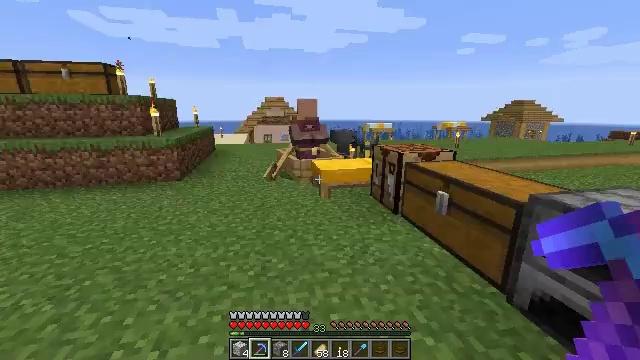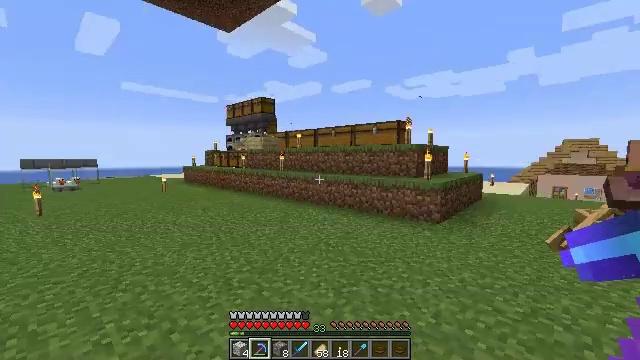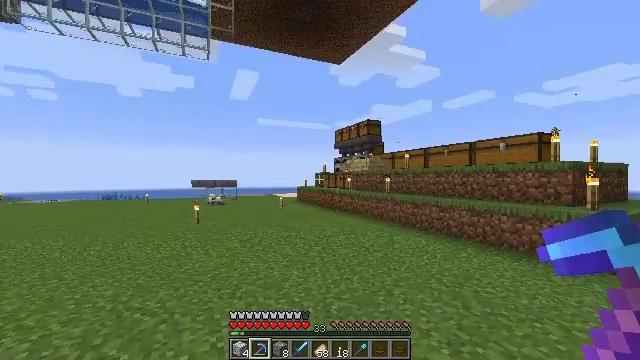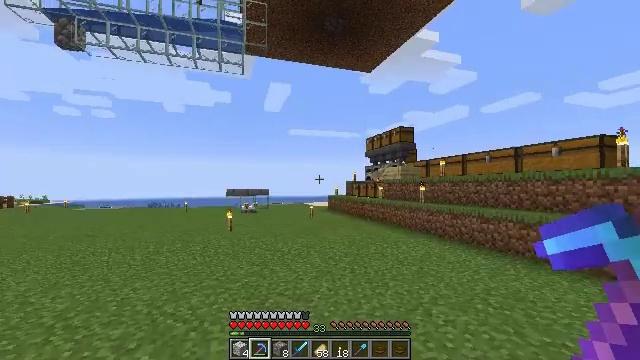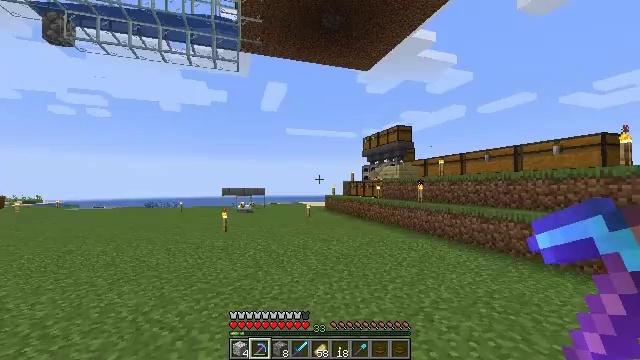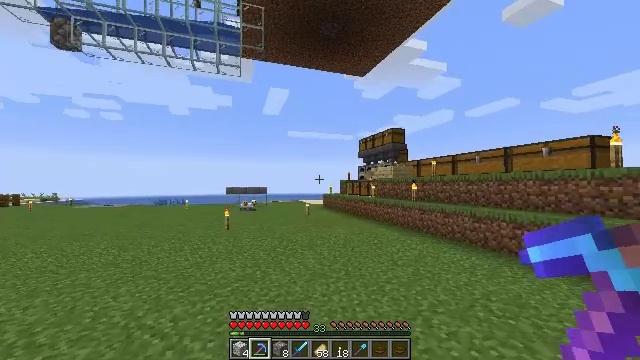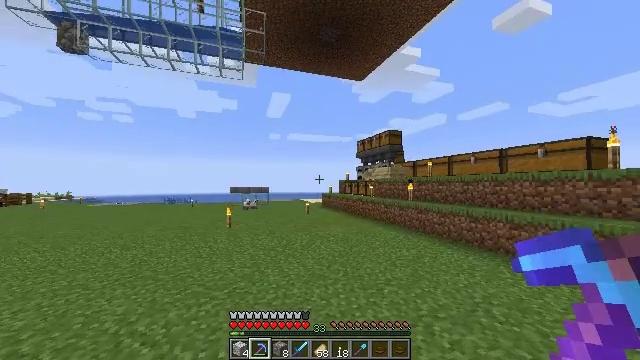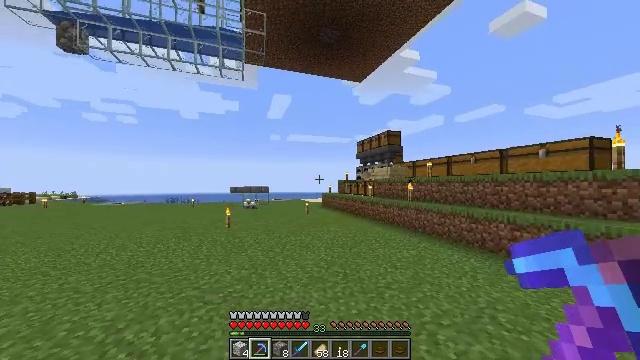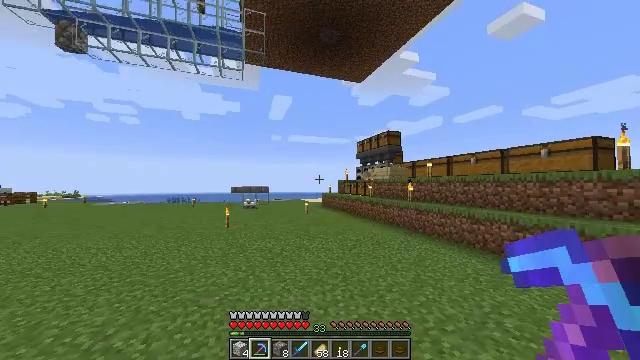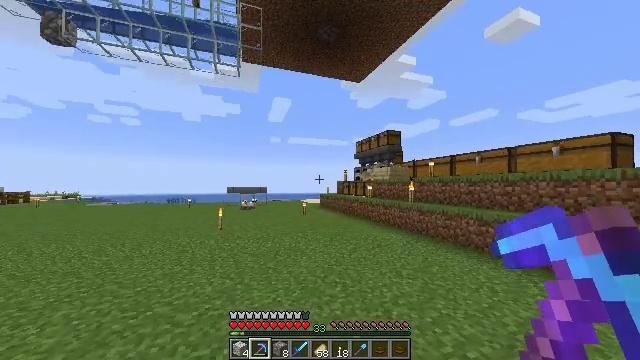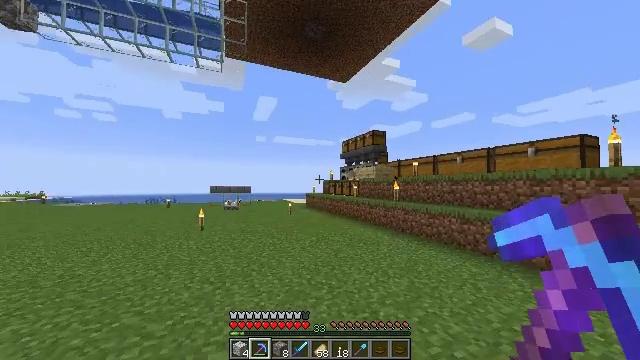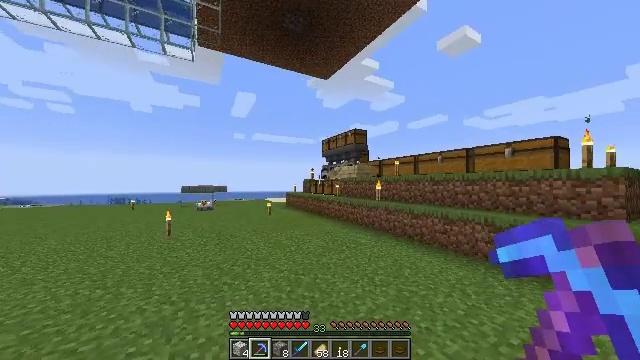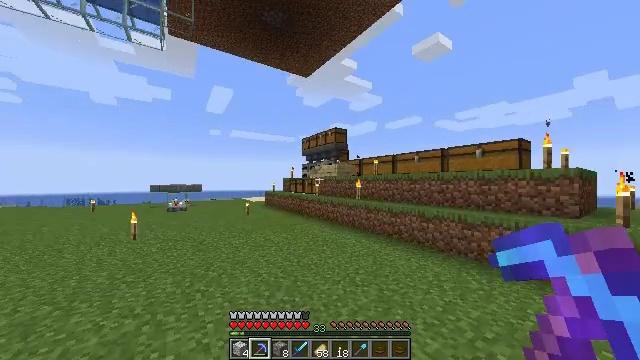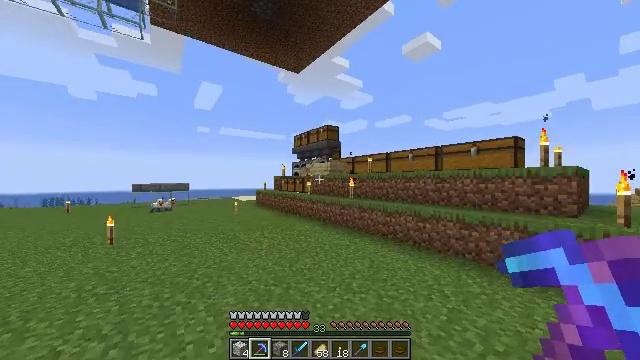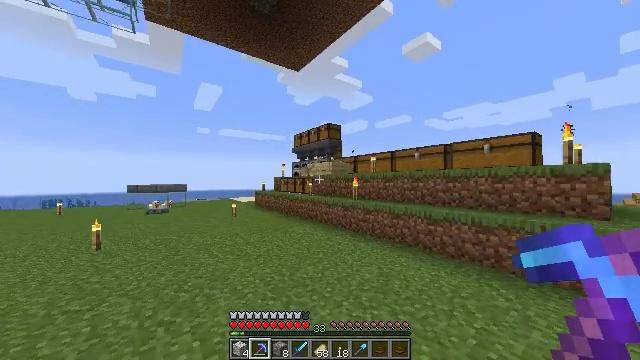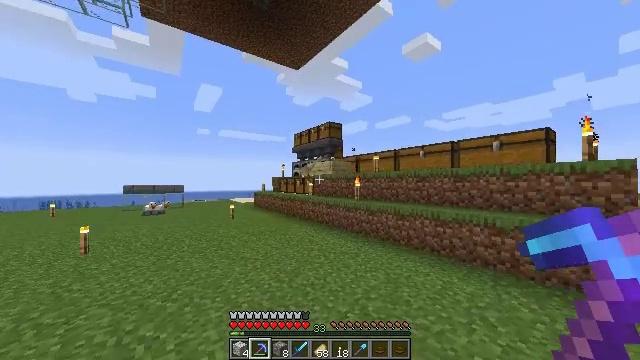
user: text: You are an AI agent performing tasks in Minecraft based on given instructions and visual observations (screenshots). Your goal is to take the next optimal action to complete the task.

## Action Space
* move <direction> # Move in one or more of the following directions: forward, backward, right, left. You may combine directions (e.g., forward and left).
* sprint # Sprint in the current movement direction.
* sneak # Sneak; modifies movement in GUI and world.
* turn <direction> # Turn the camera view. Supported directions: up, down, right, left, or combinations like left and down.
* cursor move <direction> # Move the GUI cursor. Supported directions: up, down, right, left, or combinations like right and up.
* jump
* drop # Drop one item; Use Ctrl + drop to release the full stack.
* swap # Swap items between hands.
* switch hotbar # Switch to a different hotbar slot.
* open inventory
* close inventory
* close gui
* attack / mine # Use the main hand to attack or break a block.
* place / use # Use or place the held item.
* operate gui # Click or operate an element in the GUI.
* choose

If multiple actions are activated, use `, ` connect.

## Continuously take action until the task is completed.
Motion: motion action
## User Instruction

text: Craft a diamond hoe.
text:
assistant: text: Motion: move forward, turn left and up
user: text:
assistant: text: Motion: move forward, turn left and up
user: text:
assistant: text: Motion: move forward, turn left and up
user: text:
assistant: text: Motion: move forward, sprint
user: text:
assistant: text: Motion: move forward, sprint
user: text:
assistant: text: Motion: move forward, sprint
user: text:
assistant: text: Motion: move forward, sprint
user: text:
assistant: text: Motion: move forward
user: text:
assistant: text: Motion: move forward, sprint
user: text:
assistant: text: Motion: move forward, sprint, turn right
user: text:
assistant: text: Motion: move forward, sprint, turn right
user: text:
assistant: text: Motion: move forward, sprint, turn right
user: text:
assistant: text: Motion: move forward, turn right
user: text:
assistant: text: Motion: move forward
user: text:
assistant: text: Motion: move forward
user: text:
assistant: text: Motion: move forward
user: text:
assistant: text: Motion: move forward, jump
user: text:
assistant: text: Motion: move forward, jump
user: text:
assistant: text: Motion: move forward, jump
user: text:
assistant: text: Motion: move forward, turn left, jump
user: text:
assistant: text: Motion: move forward, turn left, jump
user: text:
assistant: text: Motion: move forward, jump
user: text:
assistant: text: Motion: move forward, turn left, jump
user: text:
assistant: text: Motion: move forward, turn left, jump
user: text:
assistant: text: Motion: move forward, turn left, jump
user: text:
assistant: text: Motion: move forward, turn left, jump
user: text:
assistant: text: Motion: move forward, turn left, jump
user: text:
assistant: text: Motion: move forward, sprint, jump
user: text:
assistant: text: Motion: move forward, sprint, jump
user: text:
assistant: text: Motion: move forward, sprint, jump